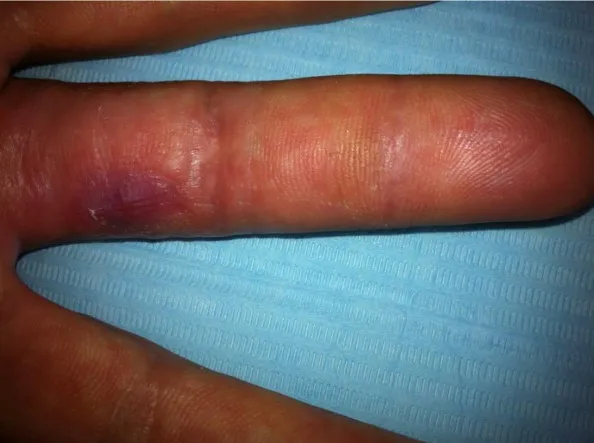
Appearance of the finger after complete healing.
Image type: medical_photograph (skin_photograph)